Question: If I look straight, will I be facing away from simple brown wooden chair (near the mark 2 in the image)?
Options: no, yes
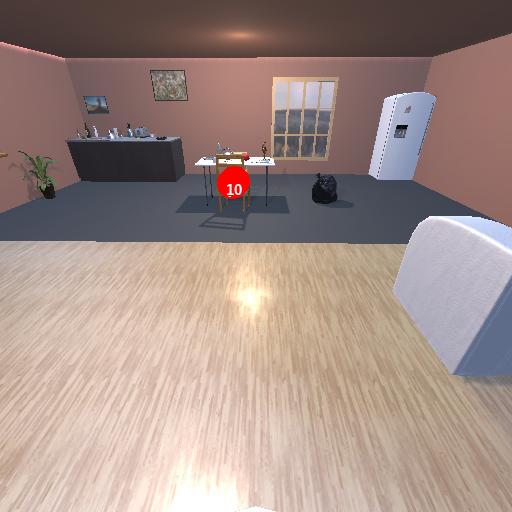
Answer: no